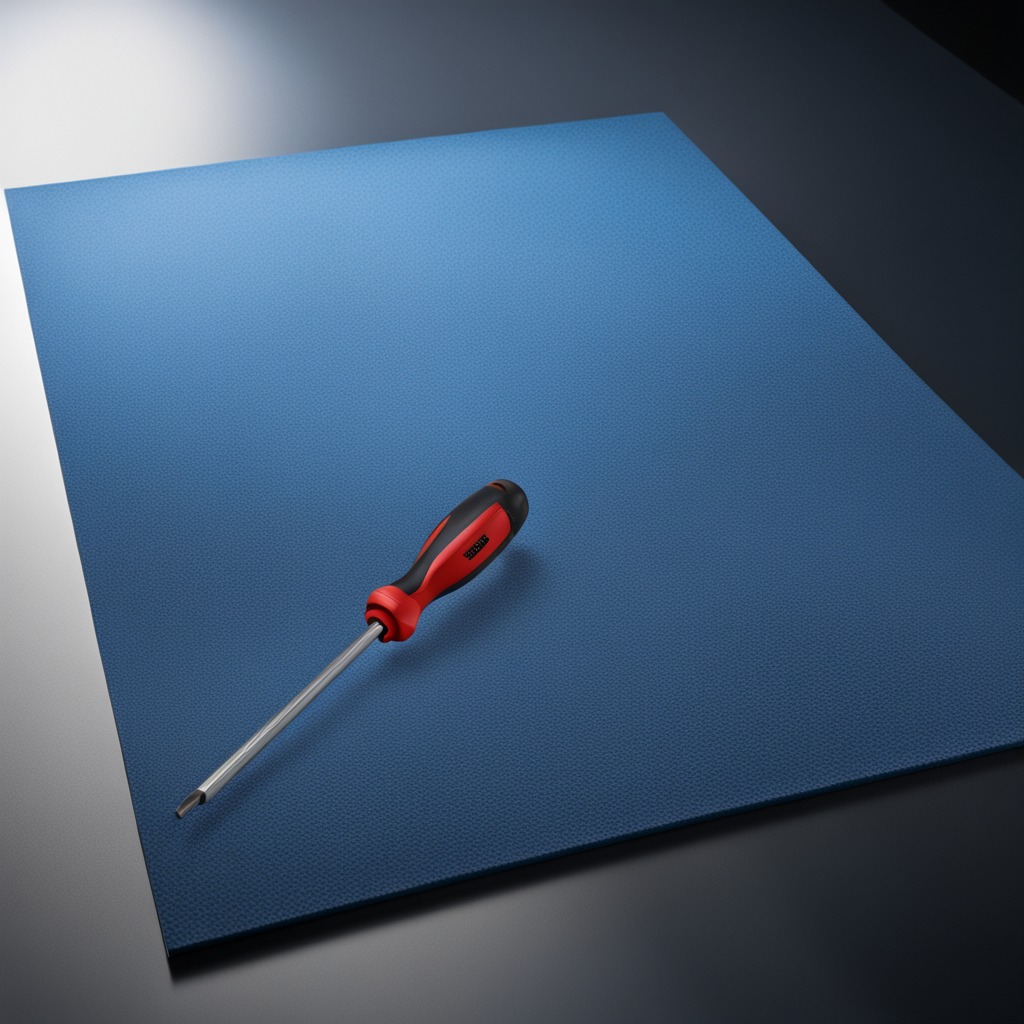
A screwdriver is lying on a clean granite tabletop.